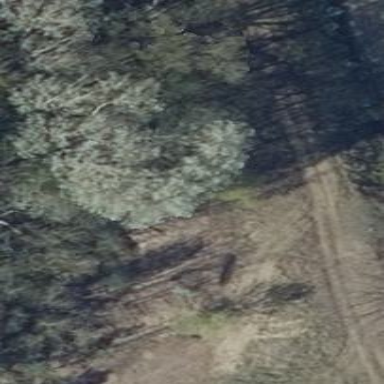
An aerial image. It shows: Patch of scrub vegetation.